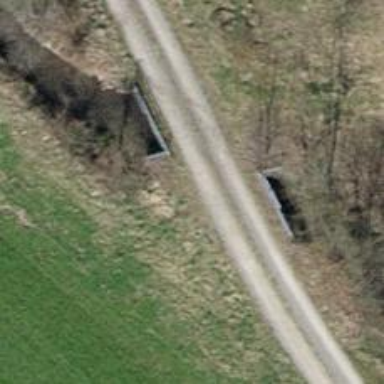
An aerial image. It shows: Unpaved track road.